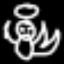
Label: angel